Question: Hi I am currently trying to use the Jvectormap plugin which i have found to be really good, however i cannot create this little bit of functionality which would make it amazing...
What i need is when you click on a region text to appear in a predefined div on the right hand side.

As you can see in the image i want when you click on United kingdom text to show in the black box on the right hand side.
However all i have managed to do is make the region a link.
Here is a link <URL>
Here is my code
'''
<p>Click on the links below to see some key stats regarding eCommerce in that country.</p>
</div>
</div>
<div class="green-band">
<div class="row">
<div class="three columns">
<button id="focus-eu">Focus on Europe</button>
</div>
<div class="three columns">
<button id="focus-us">Focus on USA</button>
</div>
<div class="three columns">
<button id="focus-au">Focus on Australia</button>
</div>
<div class="three columns">
<button id="focus-home">Return to the initial state</button>
</div>
</div>
</div><!-- end green band -->
<div id="map1">
<div class="info-box"><h3 class="white">Ecommerce info</h3></div>
<div class="footer-illustration-map"></div>
</div><!-- end #map1 -->
<? include("inc/footer.php") ?>
<!-- map functionality-->
<link rel="stylesheet" media="all" href="maps/jquery-jvectormap.css"/>
<script src="maps/jquery-jvectormap.js"></script>
<script src="maps/jquery-mousewheel.js"></script>
<script src="maps/lib/jvectormap.js"></script>
<script src="maps/lib/abstract-element.js"></script>
<script src="maps/lib/abstract-canvas-element.js"></script>
<script src="maps/lib/abstract-shape-element.js"></script>
<script src="maps/lib/svg-element.js"></script>
<script src="maps/lib/svg-group-element.js"></script>
<script src="maps/lib/svg-canvas-element.js"></script>
<script src="maps/lib/svg-shape-element.js"></script>
<script src="maps/lib/svg-path-element.js"></script>
<script src="maps/lib/svg-circle-element.js"></script>
<script src="maps/lib/vml-element.js"></script>
<script src="maps/lib/vml-group-element.js"></script>
<script src="maps/lib/vml-canvas-element.js"></script>
<script src="maps/lib/vml-shape-element.js"></script>
<script src="maps/lib/vml-path-element.js"></script>
<script src="maps/lib/vml-circle-element.js"></script>
<script src="maps/lib/vector-canvas.js"></script>
<script src="maps/lib/simple-scale.js"></script>
<script src="maps/lib/numeric-scale.js"></script>
<script src="maps/lib/ordinal-scale.js"></script>
<script src="maps/lib/color-scale.js"></script>
<script src="maps/lib/data-series.js"></script>
<script src="maps/lib/proj.js"></script>
<script src="maps/lib/world-map.js"></script>
<script src="maps/tests/assets/jquery-jvectormap-world-mill-en.js"></script>
<script>
jQuery.noConflict();
jQuery(function(){
var $ = jQuery;
$('#focus-au').click(function(){
$('#map1').vectorMap('set', 'focus', 'AU');
});
$('#focus-us').click(function(){
$('#map1').vectorMap('set', 'focus', 3, 0.1, 0.4);
});
$('#focus-eu').click(function(){
$('#map1').vectorMap('set', 'focus', 3, 0.5, 0.3);
});
$('#focus-home').click(function(){
$('#map1').vectorMap('set', 'focus', 1, 0, 0);
});
$('#map1').vectorMap({
map: 'world_mill_en',
focusOn: {
x: 0.5,
y: 0.5,
scale: 1
},
backgroundColor: '#FFFFFF',
onRegionClick: function(event, code){
if (code == "GB") {window.location = '#reach'}
if (code == "US") {label.text('Bears, vodka, balalaika');}
if (code == "DE") {window.location = '/url4'}
if (code == "IE") {window.location = '/url5'}
},
series: {
regions: [{
scale: ['#A6CDD4', '#669ca5'],
normalizeFunction: 'polynomial',
values: {
"GL": 0,
"AF": 0,
"AL": 0,
"DZ": 0,
"AO": 0,
"AG": 0,
"AR": 0,
"AM": 0,
"AU": 1,
"AT": 1,
"AZ": 0,
"BS": 0,
"BH": 0,
"BD": 0,
"BB": 0,
"BY": 0,
"BE": 0,
"BZ": 0,
"BJ": 0,
"BT": 0,
"BO": 0,
"BA": 0,
"BW": 0,
"BR": 0,
"BN": 0,
"BG": 0,
"BF": 0,
"BI": 0,
"KH": 0,
"CM": 0,
"CA": 1,
"CV": 0,
"CF": 0,
"TD": 0,
"CL": 0,
"CN": 0,
"CO": 0,
"KM": 0,
"CD": 0,
"CG": 0,
"CR": 0,
"CI": 0,
"HR": 0,
"CY": 1,
"CZ": 1,
"DK": 0,
"DJ": 0,
"DM": 0,
"DO": 0,
"EC": 0,
"EG": 0,
"SV": 0,
"GQ": 0,
"ER": 0,
"EE": 1,
"ET": 0,
"FJ": 0,
"FI": 0,
"FR": 1,
"GA": 0,
"GM": 0,
"GE": 0,
"DE": 1,
"GH": 0,
"GR": 0,
"GD": 0,
"GT": 0,
"GN": 0,
"GW": 0,
"GY": 0,
"HT": 0,
"HN": 0,
"HK": 0,
"HU": 1,
"IS": 0,
"IN": 0,
"ID": 0,
"IR": 0,
"IQ": 0,
"IE": 1,
"IL": 0,
"IT": 1,
"JM": 0,
"JP": 0,
"JO": 0,
"KZ": 0,
"KE": 0,
"KI": 0,
"KR": 0,
"KW": 0,
"KG": 0,
"LA": 0,
"LV": 0,
"LB": 0,
"LS": 0,
"LR": 0,
"LY": 0,
"LT": 0,
"LU": 1,
"MK": 0,
"MG": 0,
"MW": 0,
"MY": 0,
"MV": 0,
"ML": 0,
"MT": 0,
"MR": 0,
"MU": 0,
"MX": 0,
"MD": 0,
"MN": 0,
"ME": 0,
"MA": 0,
"MZ": 0,
"MM": 0,
"NA": 0,
"NP": 0,
"NL": 1,
"NZ": 1,
"NI": 0,
"NE": 0,
"NG": 0,
"NO": 0,
"OM": 0,
"PK": 0,
"PA": 0,
"PG": 0,
"PY": 0,
"PE": 0,
"PH": 0,
"PL": 1,
"PT": 1,
"QA": 0,
"RO": 1,
"RU": 0,
"RW": 0,
"WS": 0,
"ST": 0,
"SA": 0,
"SN": 0,
"RS": 0,
"SC": 0,
"SL": 0,
"SG": 0,
"SK": 0,
"SI": 0,
"SB": 0,
"ZA": 0,
"ES": 1,
"LK": 0,
"KN": 0,
"LC": 1,
"VC": 0,
"SD": 0,
"SR": 0,
"SZ": 0,
"SE": 0,
"CH": 1,
"SY": 0,
"TW": 0,
"TJ": 0,
"TZ": 0,
"TH": 0,
"TL": 0,
"TG": 0,
"TO": 0,
"TT": 0,
"TN": 0,
"TR": 0,
"TM": 0,
"UG": 0,
"UA": 0,
"AE": 0,
"GB": 1,
"US": 1,
"UY": 0,
"UZ": 0,
"VU": 0,
"VE": 0,
"VN": 0,
"YE": 0,
"ZM": 0,
"ZW": 0,
}
}]
}
});
})
</script>
'''
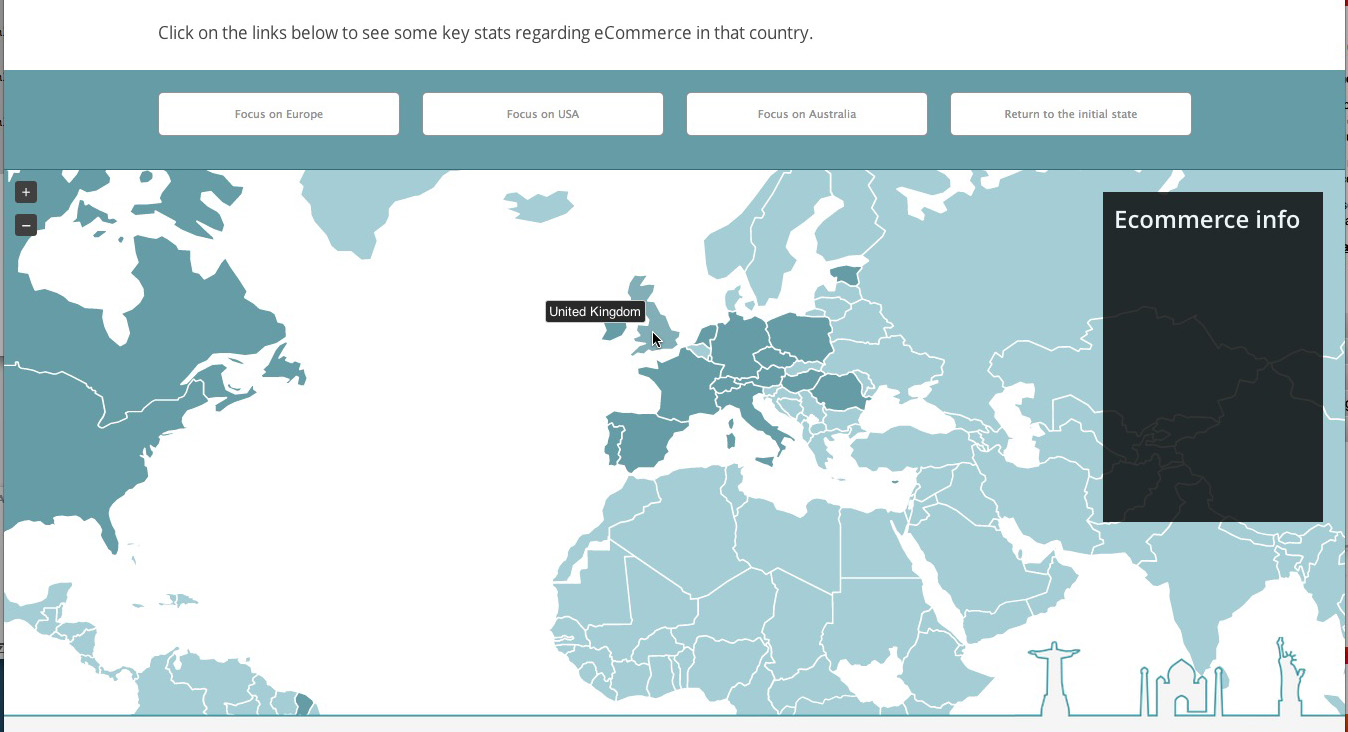
Answer: You need to get the vectorMap 'mapObject', and assign it to a variable:
'''
var map = $('#map1').vectorMap('get', 'mapObject');
'''
After which, you can access a method called 'getRegionName()', passing it the 'code'.
Then just append that to your '<div>':
'''
onRegionClick: function(event, code) {
var map = $('#map1').vectorMap('get', 'mapObject');
$('.info-box').append('<span>' + map.getRegionName(code) + '</span>');
}
'''
(Where '.info-box' is the 'class' of the '<div>' you want to append to)
<URL>